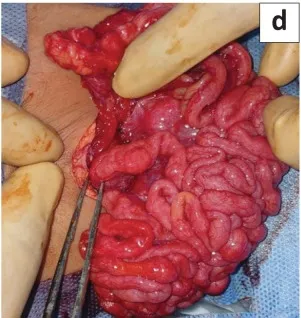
(d) Intra-operative photo of a 6-day-old neonate who underwent an exploratory laparotomy for intestinal obstruction. The forceps is indicating an intraperitoneal membrane encasing the duodenum creating the impression of a duodenal cocoon.
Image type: medical_photograph (other_medical_photograph)